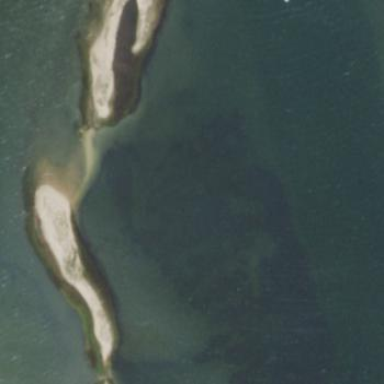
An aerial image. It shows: Beautiful beach with natural surroundings.